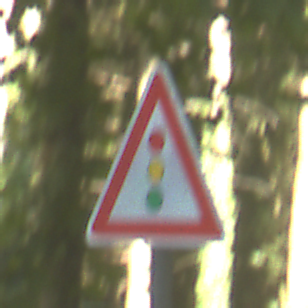
Verkehrszeichen: Lichtzeichenanlage
Umgebung: Outdoor, Nature
Tageszeit: MorningAfternoon
Wetter: Clear
Licht: Natural
Jahreszeit: NotSpecified
Kontrast: LowContrast